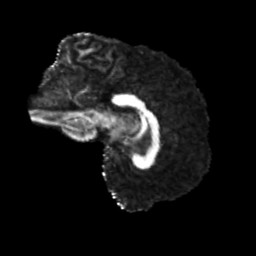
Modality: FA
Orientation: sagittal
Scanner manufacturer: siemens
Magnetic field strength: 3 T
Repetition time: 4 s
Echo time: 0.0594 s